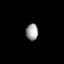
Tissue: prostate
Cell type: Endothelial cells
Senescence score: 0.6915
Nuclear area (px): 199
Mean DAPI intensity: 157.543